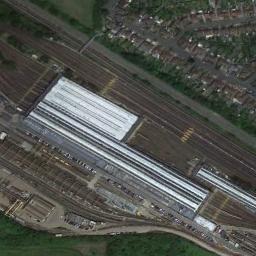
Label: railway_station